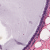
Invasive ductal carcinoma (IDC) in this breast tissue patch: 0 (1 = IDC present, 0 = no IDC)